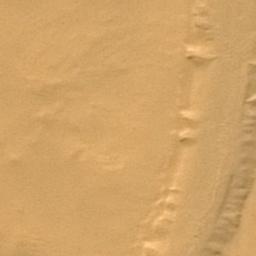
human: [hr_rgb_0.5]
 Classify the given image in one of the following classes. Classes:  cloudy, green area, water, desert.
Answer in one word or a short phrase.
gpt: desert